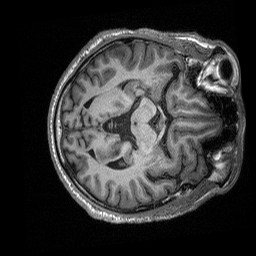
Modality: T1w
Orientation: axial
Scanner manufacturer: siemens
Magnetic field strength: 3 T
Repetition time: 2.3 s
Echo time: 0.00226 s